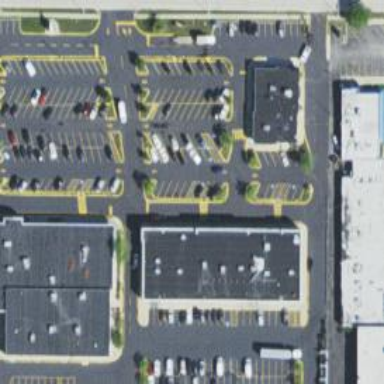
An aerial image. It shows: Car rental facility.